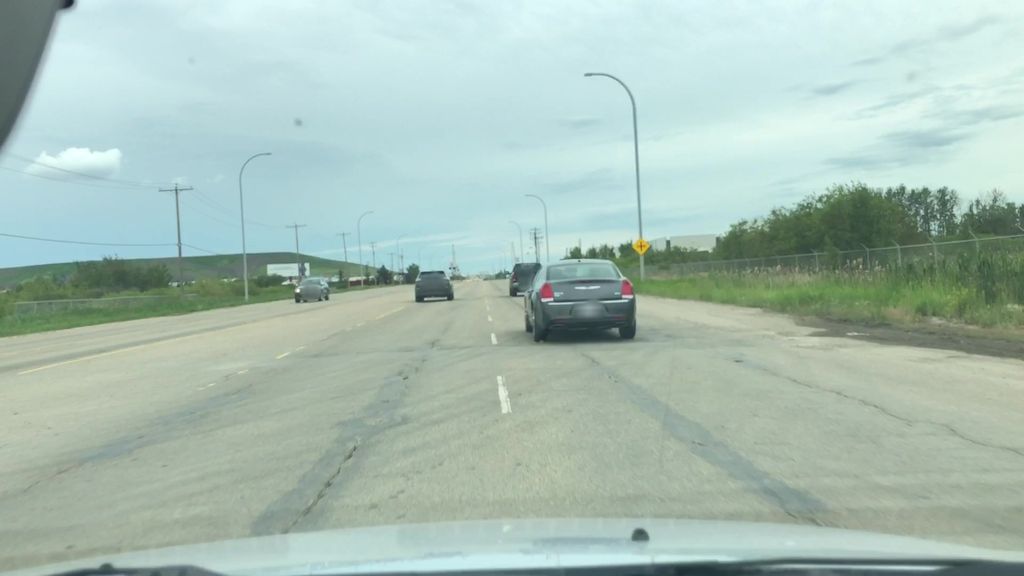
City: edmonton